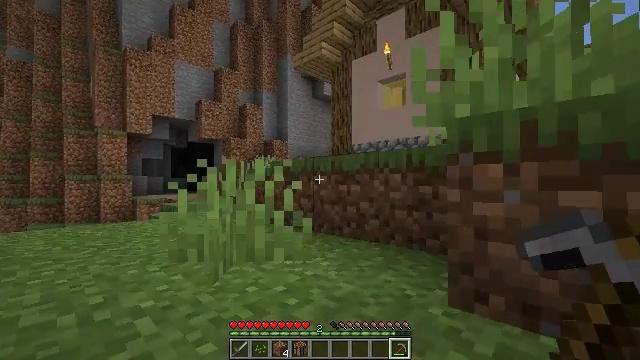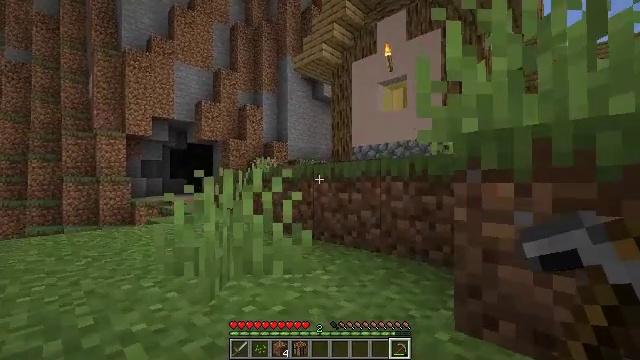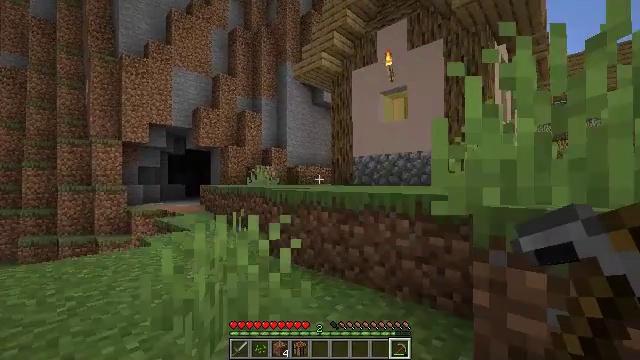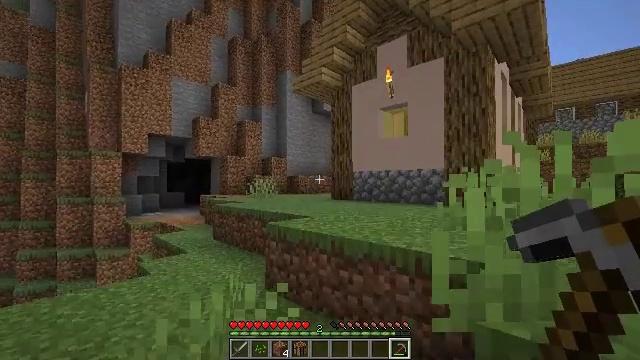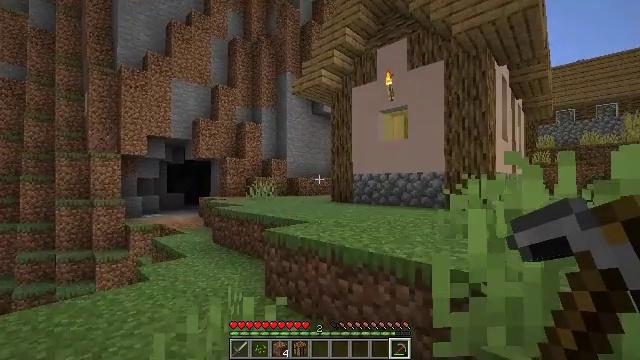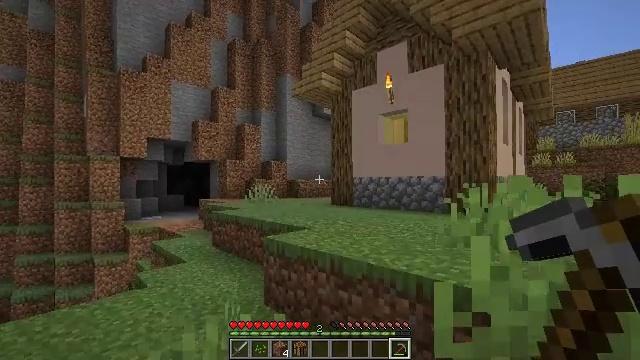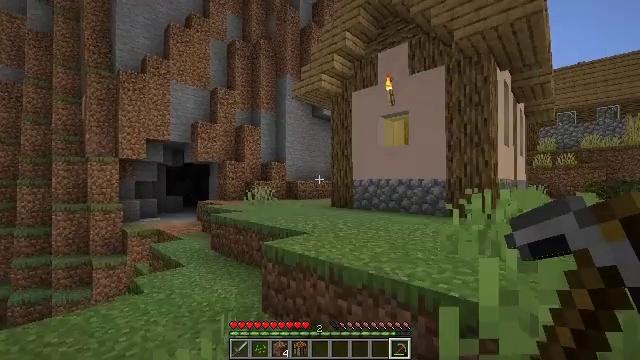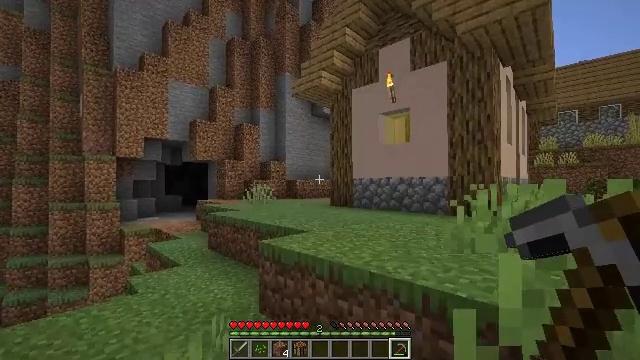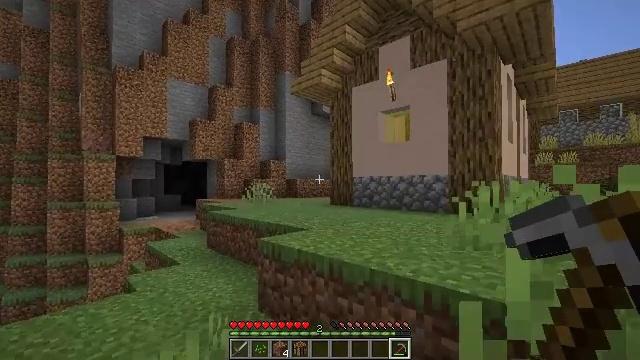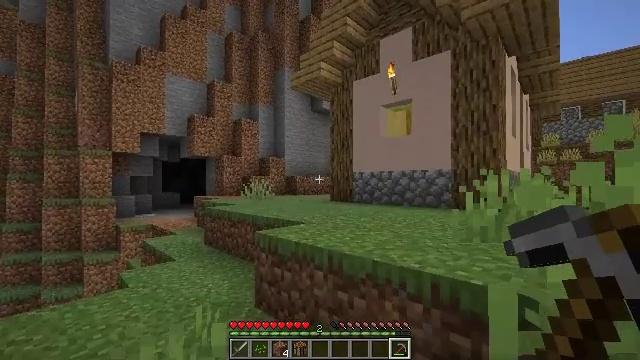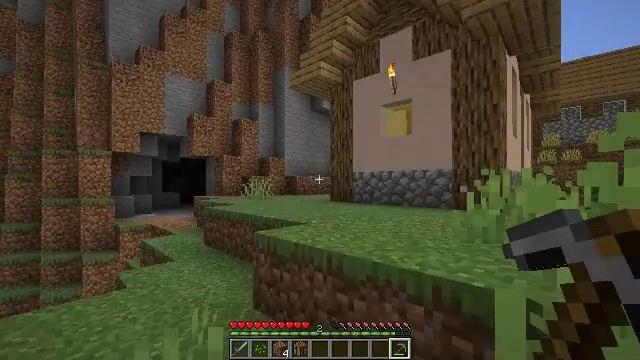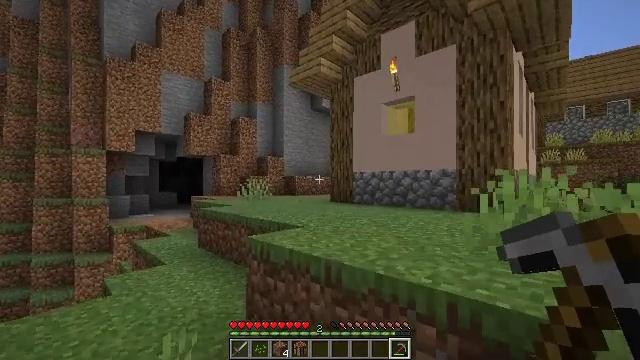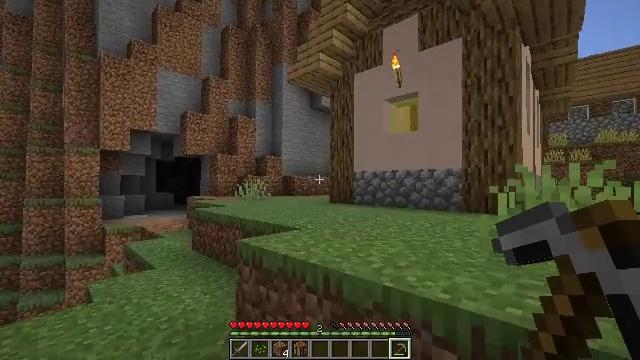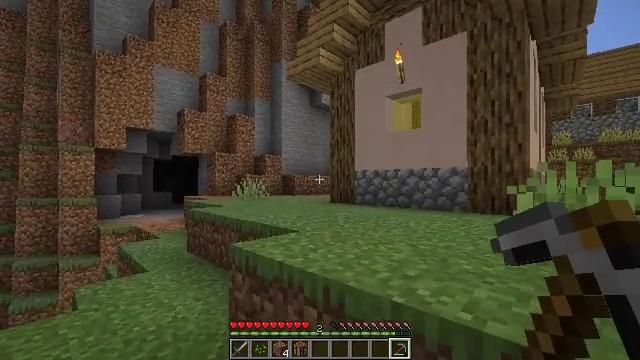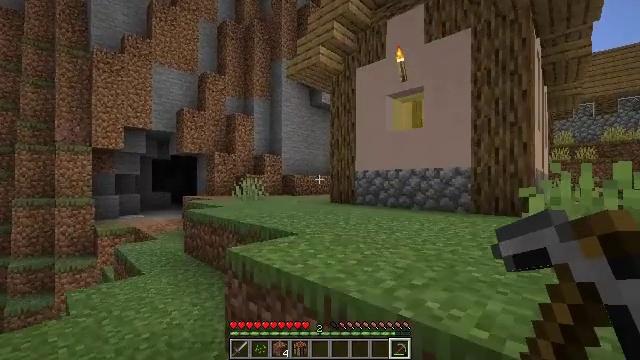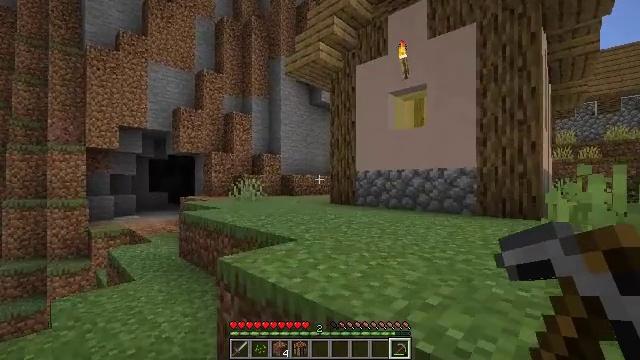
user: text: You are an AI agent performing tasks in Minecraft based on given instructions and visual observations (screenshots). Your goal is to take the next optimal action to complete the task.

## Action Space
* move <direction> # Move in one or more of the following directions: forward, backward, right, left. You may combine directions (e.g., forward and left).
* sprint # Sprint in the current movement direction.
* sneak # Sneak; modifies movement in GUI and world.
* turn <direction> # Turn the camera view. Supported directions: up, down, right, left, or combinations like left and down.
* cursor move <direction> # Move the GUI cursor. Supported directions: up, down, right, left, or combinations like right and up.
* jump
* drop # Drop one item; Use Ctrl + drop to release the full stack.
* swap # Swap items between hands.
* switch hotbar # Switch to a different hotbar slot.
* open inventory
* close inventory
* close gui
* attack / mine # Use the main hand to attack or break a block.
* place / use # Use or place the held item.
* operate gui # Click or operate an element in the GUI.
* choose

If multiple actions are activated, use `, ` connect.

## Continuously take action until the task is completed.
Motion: motion action
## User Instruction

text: Remove wheat seeds from the inventory.
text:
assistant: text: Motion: move forward, jump
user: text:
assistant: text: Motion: move forward, jump
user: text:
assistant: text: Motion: move forward, jump
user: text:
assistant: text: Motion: move forward, jump
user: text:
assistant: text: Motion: move forward, jump
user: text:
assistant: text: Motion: move forward, jump
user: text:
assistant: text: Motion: move forward, jump
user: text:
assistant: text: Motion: move forward, jump
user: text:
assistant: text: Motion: move forward, jump
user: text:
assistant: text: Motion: move forward
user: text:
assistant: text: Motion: move forward
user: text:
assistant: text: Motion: move forward
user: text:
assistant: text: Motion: move forward
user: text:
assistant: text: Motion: move forward
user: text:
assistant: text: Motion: move forward
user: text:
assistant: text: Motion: move forward, turn right and down, jump
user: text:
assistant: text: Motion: move forward
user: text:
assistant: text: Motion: move forward
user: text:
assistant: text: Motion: move forward
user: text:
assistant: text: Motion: move forward
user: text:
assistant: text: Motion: no_op
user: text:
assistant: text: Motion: no_op
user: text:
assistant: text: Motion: no_op
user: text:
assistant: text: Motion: no_op
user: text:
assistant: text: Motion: no_op
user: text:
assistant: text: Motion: no_op
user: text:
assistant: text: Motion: no_op
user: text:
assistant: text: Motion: no_op
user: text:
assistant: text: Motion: turn right
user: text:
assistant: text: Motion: turn right and down